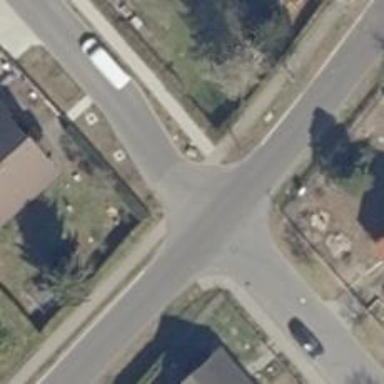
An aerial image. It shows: Unmarked road crossing.